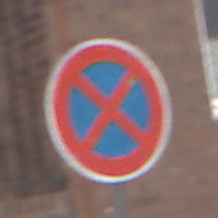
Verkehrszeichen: AbsolutesHalteverbot
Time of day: MorningAfternoon
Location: Outdoor (Urban)
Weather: Overcast
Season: NotSpecified
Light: Natural